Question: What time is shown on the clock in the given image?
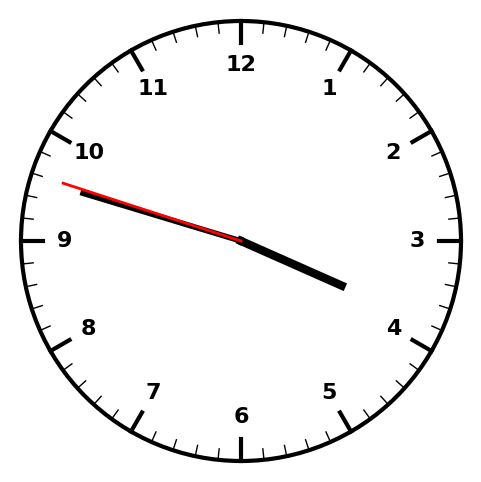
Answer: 03:47:48